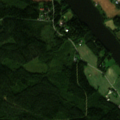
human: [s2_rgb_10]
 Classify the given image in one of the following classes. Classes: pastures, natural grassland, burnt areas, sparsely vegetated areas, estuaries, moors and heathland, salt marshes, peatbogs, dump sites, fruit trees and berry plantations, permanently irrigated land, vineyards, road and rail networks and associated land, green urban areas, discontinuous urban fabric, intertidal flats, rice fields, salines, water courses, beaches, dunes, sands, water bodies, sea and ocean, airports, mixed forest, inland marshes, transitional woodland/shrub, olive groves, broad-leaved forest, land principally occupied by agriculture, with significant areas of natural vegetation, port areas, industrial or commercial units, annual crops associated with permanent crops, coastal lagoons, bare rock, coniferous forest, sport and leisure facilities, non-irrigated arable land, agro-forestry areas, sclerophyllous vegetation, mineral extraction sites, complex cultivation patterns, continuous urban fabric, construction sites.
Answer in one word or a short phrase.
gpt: non-irrigated arable land, land principally occupied by agriculture, with significant areas of natural vegetation, mixed forest, transitional woodland/shrub, water bodies